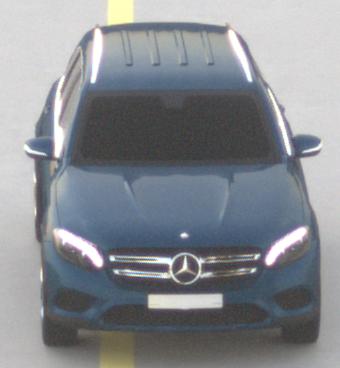
Make: Mercedes-Benz
Model: GLC 250
Detailed model: GLC (253)
Model produced from: 2015/09
Model produced until: 2018/05
Doors: 5
Color: blue
Road condition: dry road
Daytime: sunrise or sunset
Contrast: low contrast